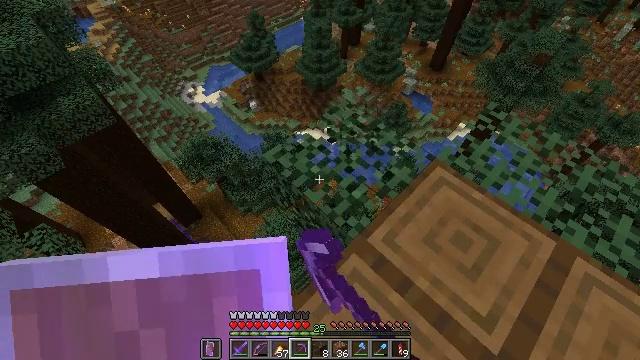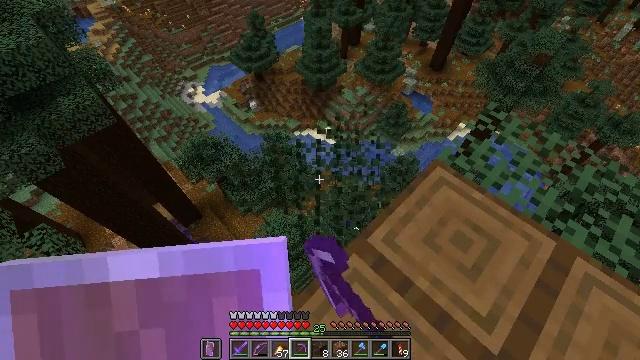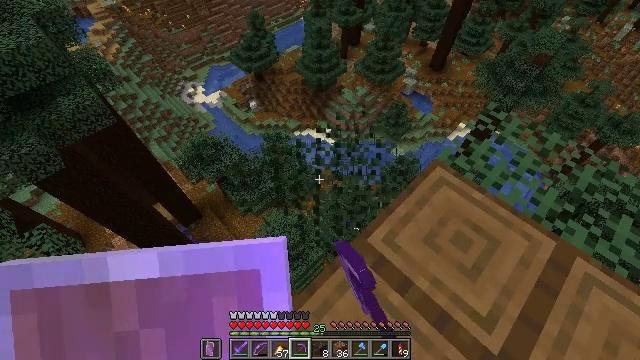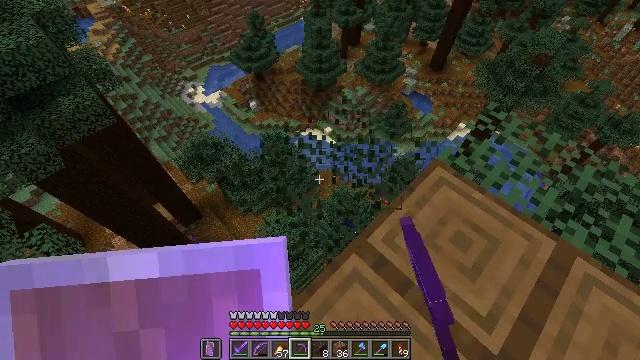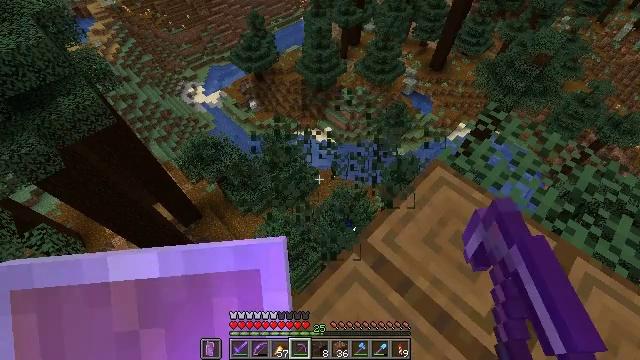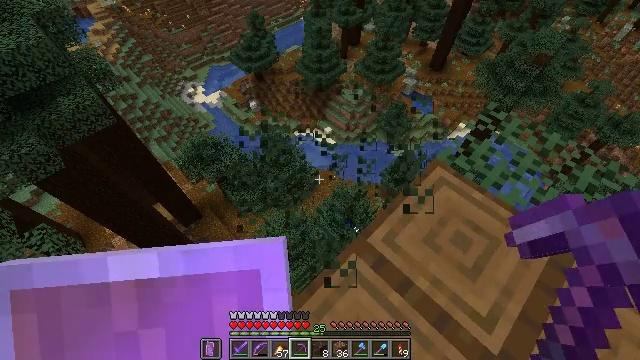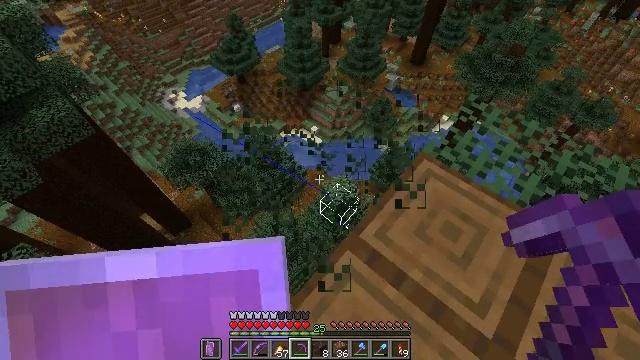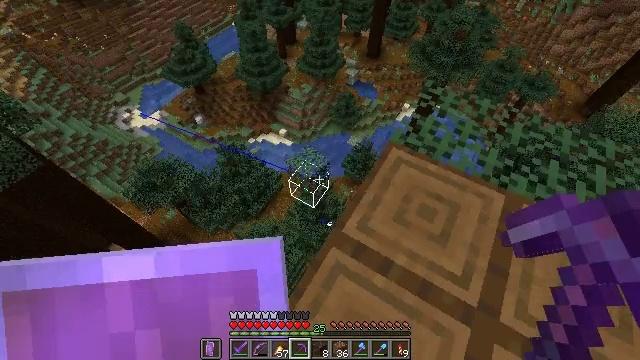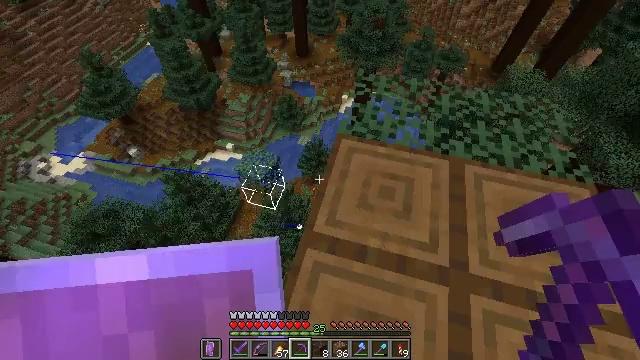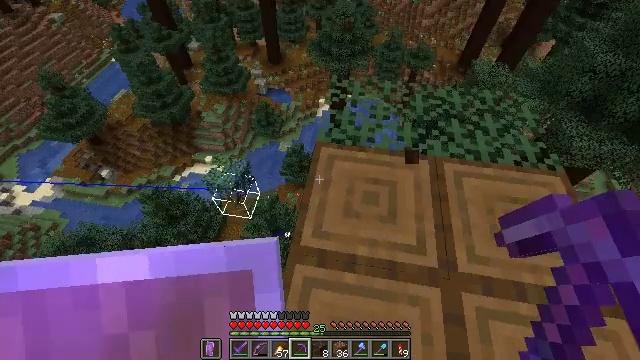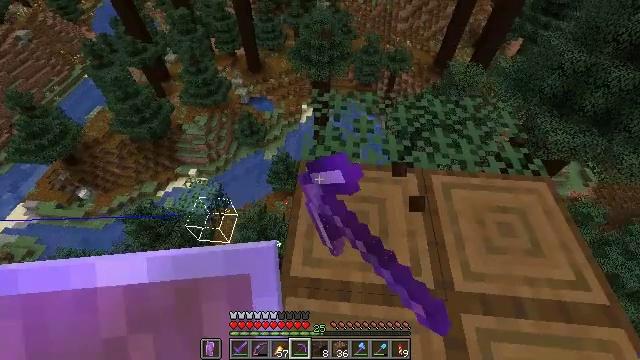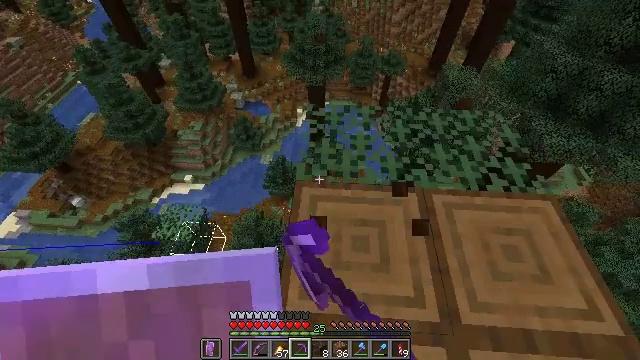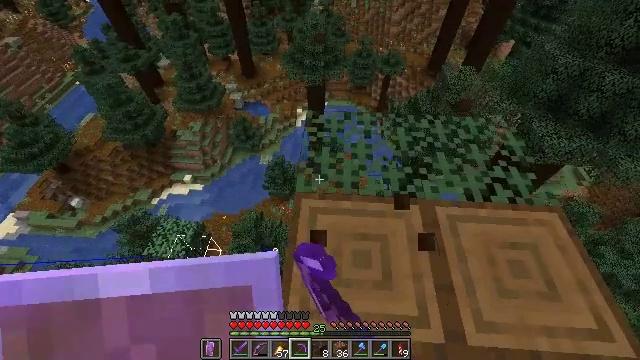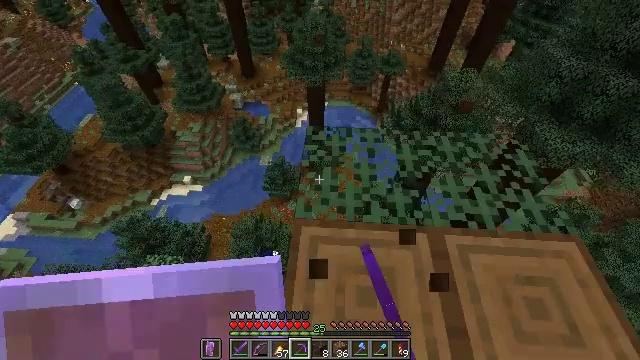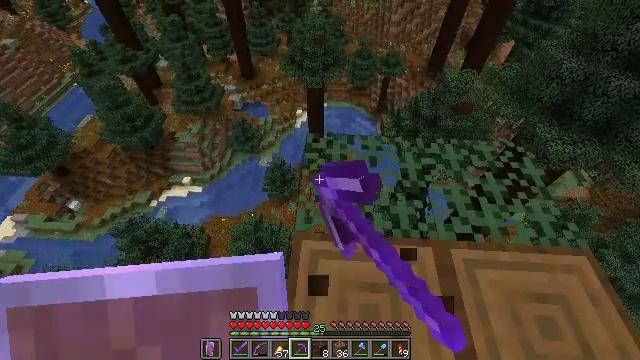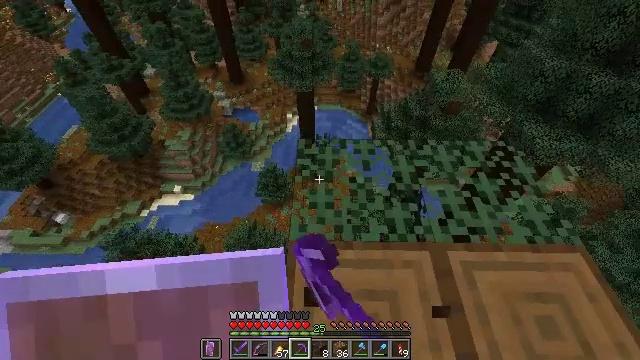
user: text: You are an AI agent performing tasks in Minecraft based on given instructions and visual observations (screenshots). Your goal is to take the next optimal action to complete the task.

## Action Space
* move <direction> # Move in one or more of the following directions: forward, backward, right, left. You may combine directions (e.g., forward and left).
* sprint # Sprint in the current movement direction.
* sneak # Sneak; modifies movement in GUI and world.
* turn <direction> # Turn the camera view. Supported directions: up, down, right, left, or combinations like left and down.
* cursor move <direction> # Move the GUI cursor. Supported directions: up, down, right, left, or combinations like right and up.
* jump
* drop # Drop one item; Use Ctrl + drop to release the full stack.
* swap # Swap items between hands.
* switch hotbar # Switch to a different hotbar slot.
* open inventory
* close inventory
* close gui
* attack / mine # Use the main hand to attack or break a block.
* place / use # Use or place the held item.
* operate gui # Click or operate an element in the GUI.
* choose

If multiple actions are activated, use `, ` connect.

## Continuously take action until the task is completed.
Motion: motion action
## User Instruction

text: Collect spruce leaves for landscaping.
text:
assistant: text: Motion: attack / mine
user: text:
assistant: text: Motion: attack / mine
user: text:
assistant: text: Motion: attack / mine
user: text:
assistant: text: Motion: attack / mine
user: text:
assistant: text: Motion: attack / mine
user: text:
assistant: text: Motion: turn right, attack / mine
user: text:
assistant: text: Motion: turn right, attack / mine
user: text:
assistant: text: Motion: turn right, attack / mine
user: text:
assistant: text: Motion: move forward, turn right, attack / mine
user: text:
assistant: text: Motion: move forward, turn right and up, attack / mine
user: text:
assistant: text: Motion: move forward, turn right, attack / mine
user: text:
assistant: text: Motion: move forward, attack / mine
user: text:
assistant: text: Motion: attack / mine
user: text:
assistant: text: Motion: attack / mine
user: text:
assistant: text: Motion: turn right, attack / mine
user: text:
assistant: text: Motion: turn right, attack / mine
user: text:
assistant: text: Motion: turn right, attack / mine
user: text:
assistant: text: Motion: turn right, attack / mine
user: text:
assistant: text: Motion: turn right, attack / mine
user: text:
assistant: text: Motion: attack / mine
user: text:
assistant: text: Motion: turn right, attack / mine
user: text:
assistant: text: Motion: turn right, attack / mine
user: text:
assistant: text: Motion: attack / mine
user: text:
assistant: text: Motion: attack / mine
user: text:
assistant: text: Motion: attack / mine
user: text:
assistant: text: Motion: attack / mine
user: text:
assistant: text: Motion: move right, attack / mine
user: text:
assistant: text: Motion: move right, attack / mine
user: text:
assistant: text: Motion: move right, attack / mine
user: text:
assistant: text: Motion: attack / mine